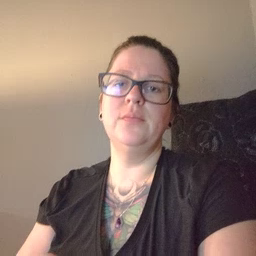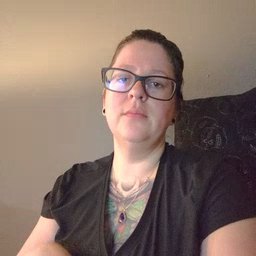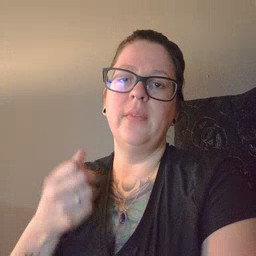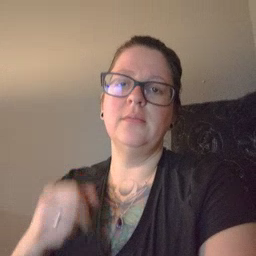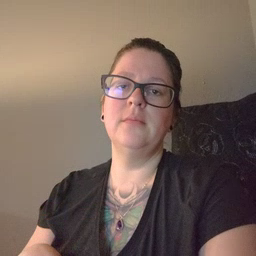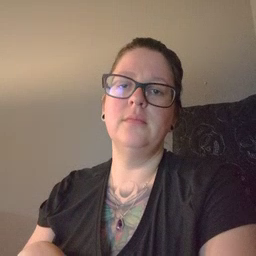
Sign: fast